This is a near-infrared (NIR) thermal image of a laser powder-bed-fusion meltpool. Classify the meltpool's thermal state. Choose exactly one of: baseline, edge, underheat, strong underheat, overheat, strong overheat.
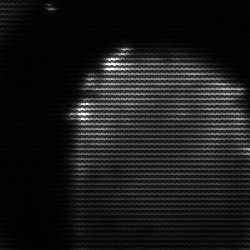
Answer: edge